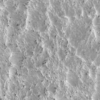
Label: not_dusty